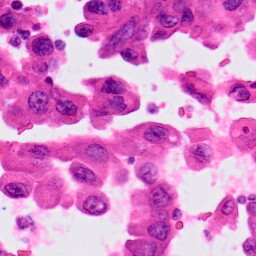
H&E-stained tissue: Lung